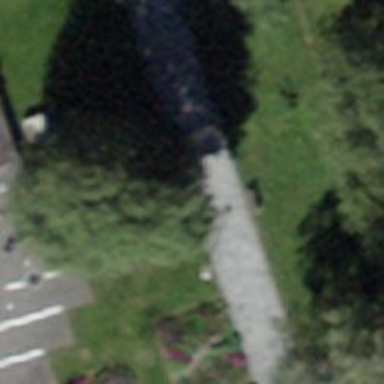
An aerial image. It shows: Brown bench.